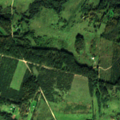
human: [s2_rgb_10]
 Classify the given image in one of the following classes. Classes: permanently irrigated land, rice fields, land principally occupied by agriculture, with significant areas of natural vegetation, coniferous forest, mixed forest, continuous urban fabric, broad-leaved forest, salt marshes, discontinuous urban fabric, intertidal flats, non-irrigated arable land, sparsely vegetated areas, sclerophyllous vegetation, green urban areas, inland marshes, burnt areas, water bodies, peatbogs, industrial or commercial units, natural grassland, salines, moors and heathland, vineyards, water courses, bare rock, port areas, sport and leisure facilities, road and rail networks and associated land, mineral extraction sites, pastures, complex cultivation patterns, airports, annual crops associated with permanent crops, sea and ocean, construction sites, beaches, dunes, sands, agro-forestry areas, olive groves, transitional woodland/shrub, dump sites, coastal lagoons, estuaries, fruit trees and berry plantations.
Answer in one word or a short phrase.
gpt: pastures, land principally occupied by agriculture, with significant areas of natural vegetation, broad-leaved forest, coniferous forest, mixed forest, transitional woodland/shrub